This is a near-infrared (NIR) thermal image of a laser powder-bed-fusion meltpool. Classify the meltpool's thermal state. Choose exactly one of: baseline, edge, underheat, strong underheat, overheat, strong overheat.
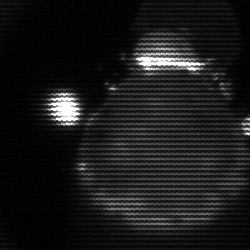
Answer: edge